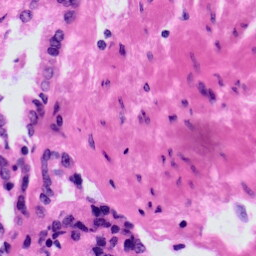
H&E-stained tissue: Prostate